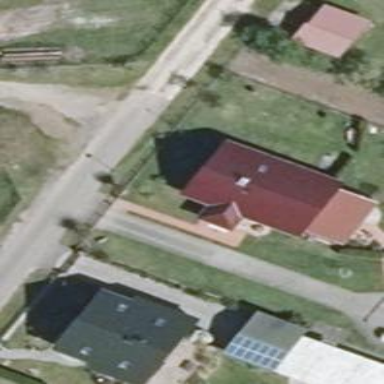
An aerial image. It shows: House with gabled roof oriented along the building. The roof color is maroon.